Aerial crown-view tile of a tropical tree (Barro Colorado Island, Panama), acquired 20241112:
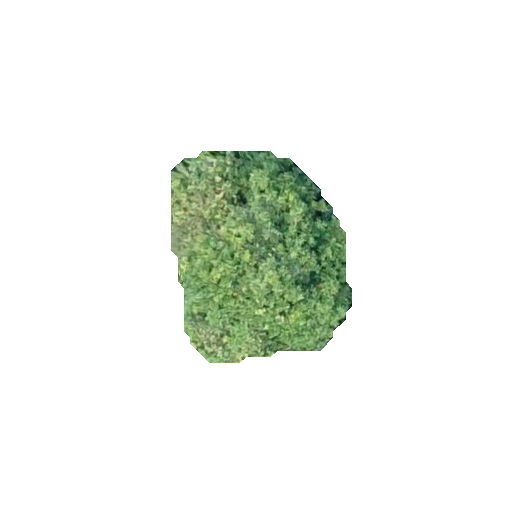
Species: Alseis blackiana
GBIF accepted scientific name: Alseis blackiana
Crown area: 48.016 m²